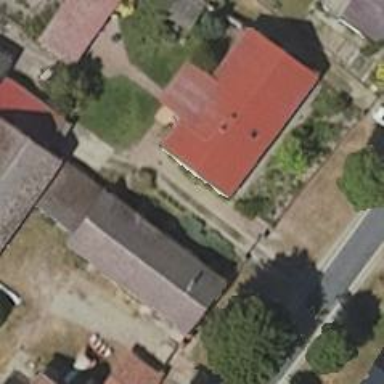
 where the roof is oriented along the structure."